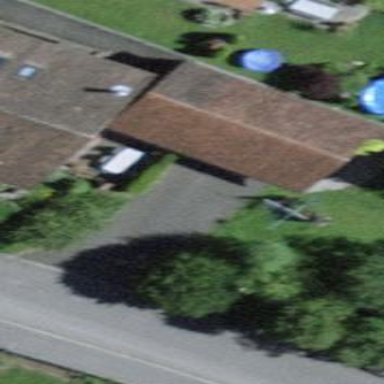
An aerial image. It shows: Garage building.